Interaction volume radius: 10 \u00c5
Interaction volume height: 35 \u00c5
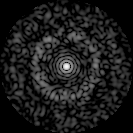
Disorder parameter: 0.8335